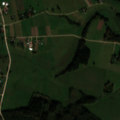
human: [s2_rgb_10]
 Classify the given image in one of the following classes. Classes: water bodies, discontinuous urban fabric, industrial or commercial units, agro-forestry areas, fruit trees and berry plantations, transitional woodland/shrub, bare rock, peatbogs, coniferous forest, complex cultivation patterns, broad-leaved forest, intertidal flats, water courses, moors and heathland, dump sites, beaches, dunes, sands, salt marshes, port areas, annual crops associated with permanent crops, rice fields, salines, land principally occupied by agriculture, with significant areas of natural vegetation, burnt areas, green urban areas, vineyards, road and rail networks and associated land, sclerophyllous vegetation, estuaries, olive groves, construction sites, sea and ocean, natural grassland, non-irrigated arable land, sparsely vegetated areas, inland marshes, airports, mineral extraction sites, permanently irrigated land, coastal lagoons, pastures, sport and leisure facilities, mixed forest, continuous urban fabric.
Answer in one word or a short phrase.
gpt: non-irrigated arable land, pastures, complex cultivation patterns, land principally occupied by agriculture, with significant areas of natural vegetation, broad-leaved forest, coniferous forest